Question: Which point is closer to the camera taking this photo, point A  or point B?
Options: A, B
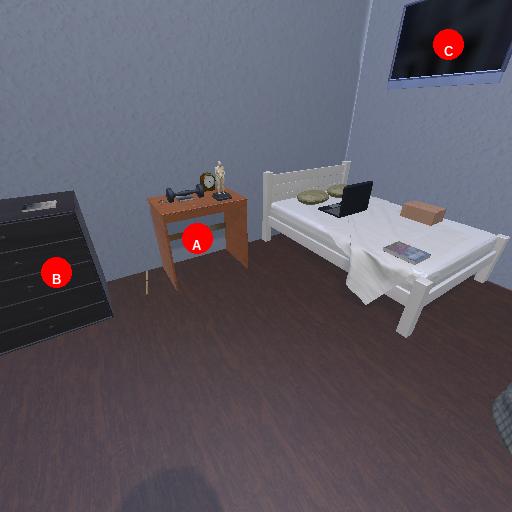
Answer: A